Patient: sex M, age 46
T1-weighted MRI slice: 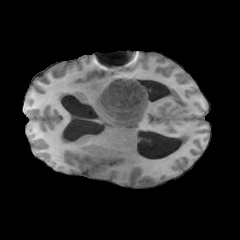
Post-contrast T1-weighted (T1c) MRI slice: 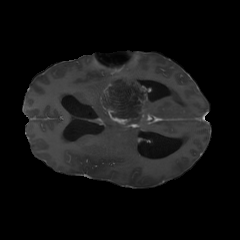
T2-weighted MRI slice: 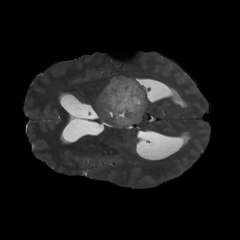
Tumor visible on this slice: yes
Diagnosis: Glioblastoma, IDH-wildtype
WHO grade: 4